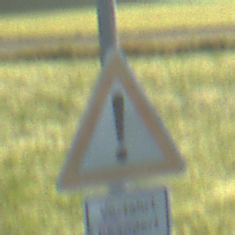
Verkehrszeichen: Gefahrenstelle
Zusatzzeichen unten: HinweisGeaenderteVorfahrtVerkehrsfuehrungVerkehrsregelung1
Umgebung: Outdoor, Nature
Tageszeit: MorningAfternoon
Wetter: Clear
Licht: Natural
Jahreszeit: NotSpecified
Kontrast: HighContrast